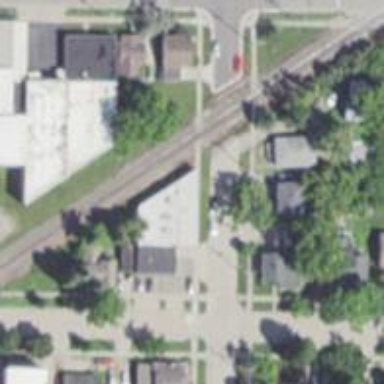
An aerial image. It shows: Railway crossing.